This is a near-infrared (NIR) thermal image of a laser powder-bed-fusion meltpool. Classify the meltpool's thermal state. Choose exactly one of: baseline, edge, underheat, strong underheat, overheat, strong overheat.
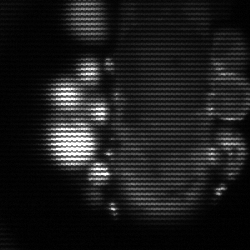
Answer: strong underheat